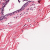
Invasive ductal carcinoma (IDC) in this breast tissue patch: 0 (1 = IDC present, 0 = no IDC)